Question: I'm doing a project that consists of posting updates with photos, like facebook timeline. so i created this

So i need the code for the following:
When the POST button is clicked, when I browsed this topic I found similar thread <URL> , but it creates divs one after another. I need just the opposite of that.
Any help will much appreciated.
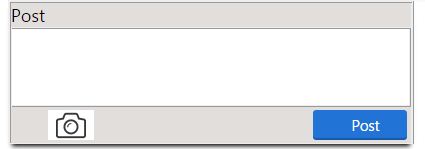
Answer: Use prepend instead of append to put a new div on the beginning of a container:
<URL>